Question: I am using nvd3 chart library to display reports in our application.I have used Line with view finder type of chart from nvd3 chart library.In line chart,we have found second axis(X and Y) which is used for filter purpose.Can you please tell me how to hide second axis??

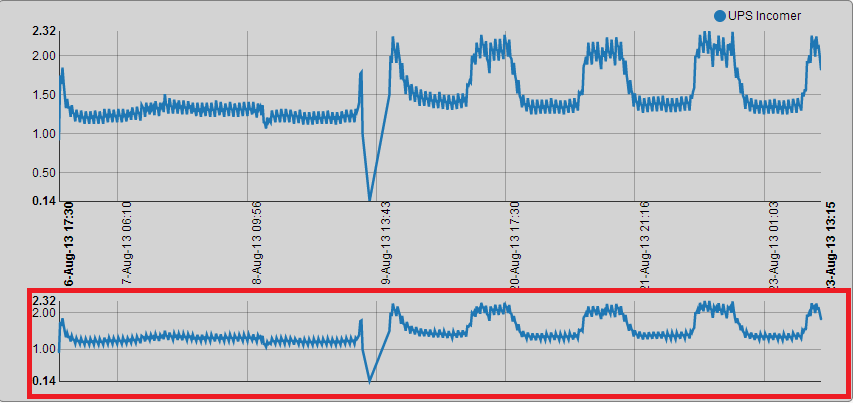
Answer: Hey I guess what you want to implement seems to be a <URL>.
Let me know if I have understood your problem wrong.